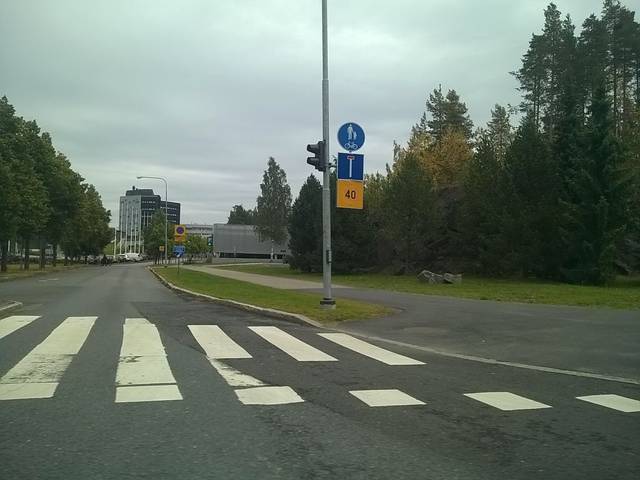
Region: Finland
Coordinates: 61.448, 23.854